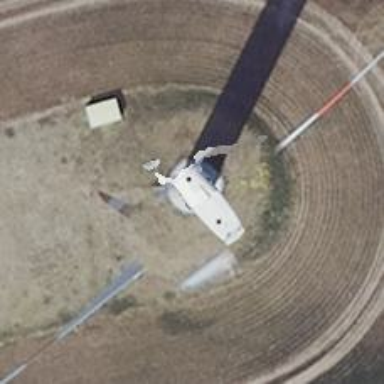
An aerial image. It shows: Wind generator powered by horizontal-axis wind turbine.